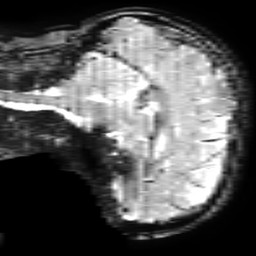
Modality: T2starw
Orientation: sagittal
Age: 38
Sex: female
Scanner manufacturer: ge
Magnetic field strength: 3 T
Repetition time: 0.65 s
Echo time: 0.02 s